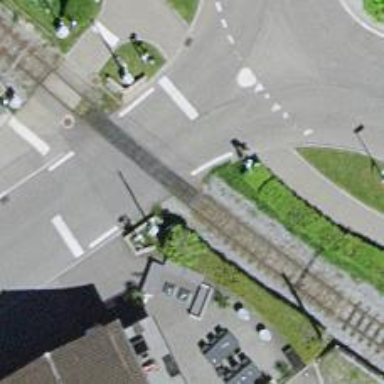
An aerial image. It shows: Level crossing along the railway.